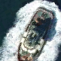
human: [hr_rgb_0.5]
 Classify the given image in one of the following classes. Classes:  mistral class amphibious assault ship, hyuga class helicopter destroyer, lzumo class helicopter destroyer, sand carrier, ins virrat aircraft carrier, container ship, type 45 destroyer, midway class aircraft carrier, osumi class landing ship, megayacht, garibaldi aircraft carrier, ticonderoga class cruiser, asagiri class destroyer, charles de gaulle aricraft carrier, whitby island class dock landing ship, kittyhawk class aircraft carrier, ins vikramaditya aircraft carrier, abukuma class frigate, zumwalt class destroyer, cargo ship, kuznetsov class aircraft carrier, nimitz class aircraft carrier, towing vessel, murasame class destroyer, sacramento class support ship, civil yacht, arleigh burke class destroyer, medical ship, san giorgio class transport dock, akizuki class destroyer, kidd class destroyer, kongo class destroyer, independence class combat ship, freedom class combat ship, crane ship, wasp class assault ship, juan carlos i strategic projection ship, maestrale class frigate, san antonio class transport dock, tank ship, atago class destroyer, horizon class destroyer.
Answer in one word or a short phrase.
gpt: Towing vessel